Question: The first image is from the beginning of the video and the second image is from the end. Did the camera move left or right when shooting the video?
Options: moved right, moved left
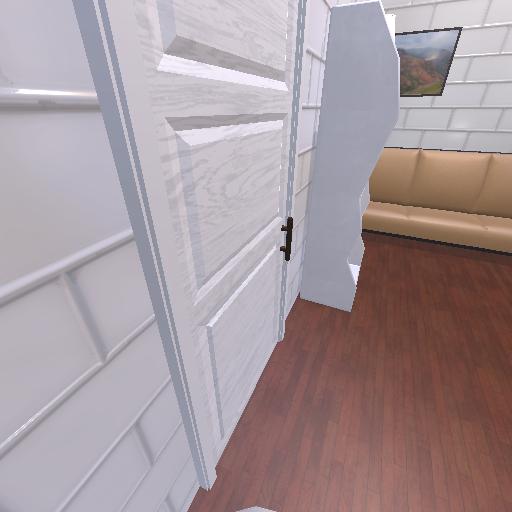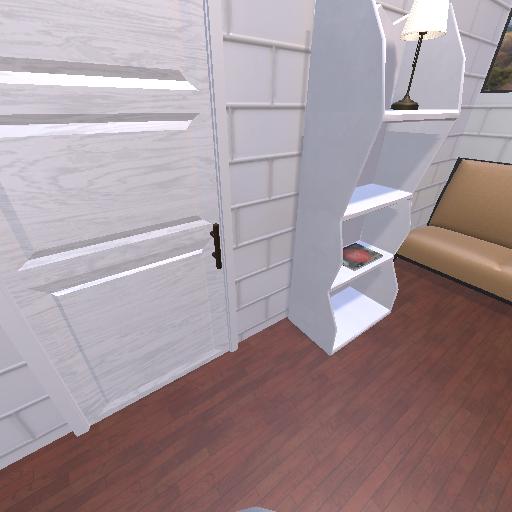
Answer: moved right